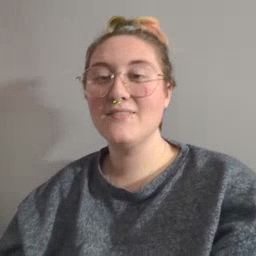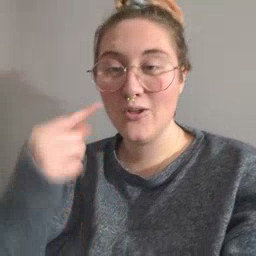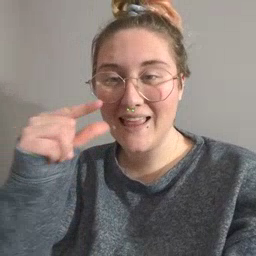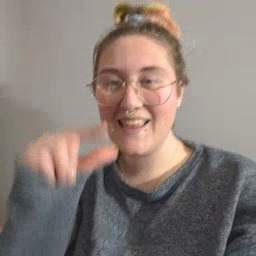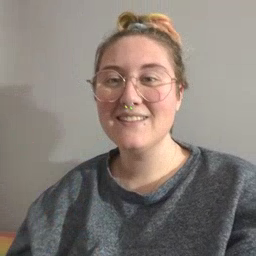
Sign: green